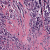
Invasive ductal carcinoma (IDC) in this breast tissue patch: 1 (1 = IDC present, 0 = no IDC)